Question: First,I customized the 'UITableViewCell' and put a new 'label' into it;
Then I swiped the row and deleted it (not the last one), and it to be deleted. unfortunately,the last one moved down and covered the new one appeared in the window,but leave a blank row, just like the image below;

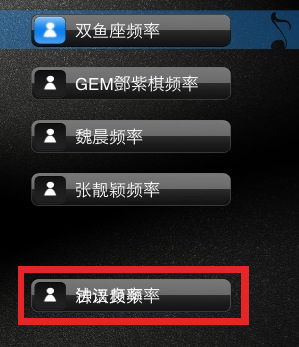
Answer: Make sure that:
1. numberOfRowsInSection is properly implemented - maybe you are getting the number of rows from an [array count] that still has the NSString in question;
2. You are calling reloadData